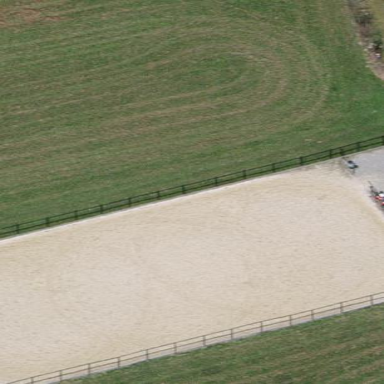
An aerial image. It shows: Fence surrounding equestrian pitch for leisure land activities.